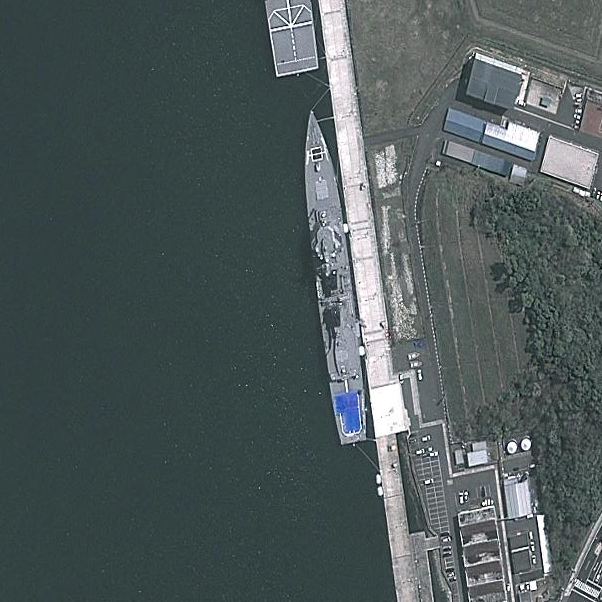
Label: destroyer